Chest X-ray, AP view. Patient: 67 years old, sex F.
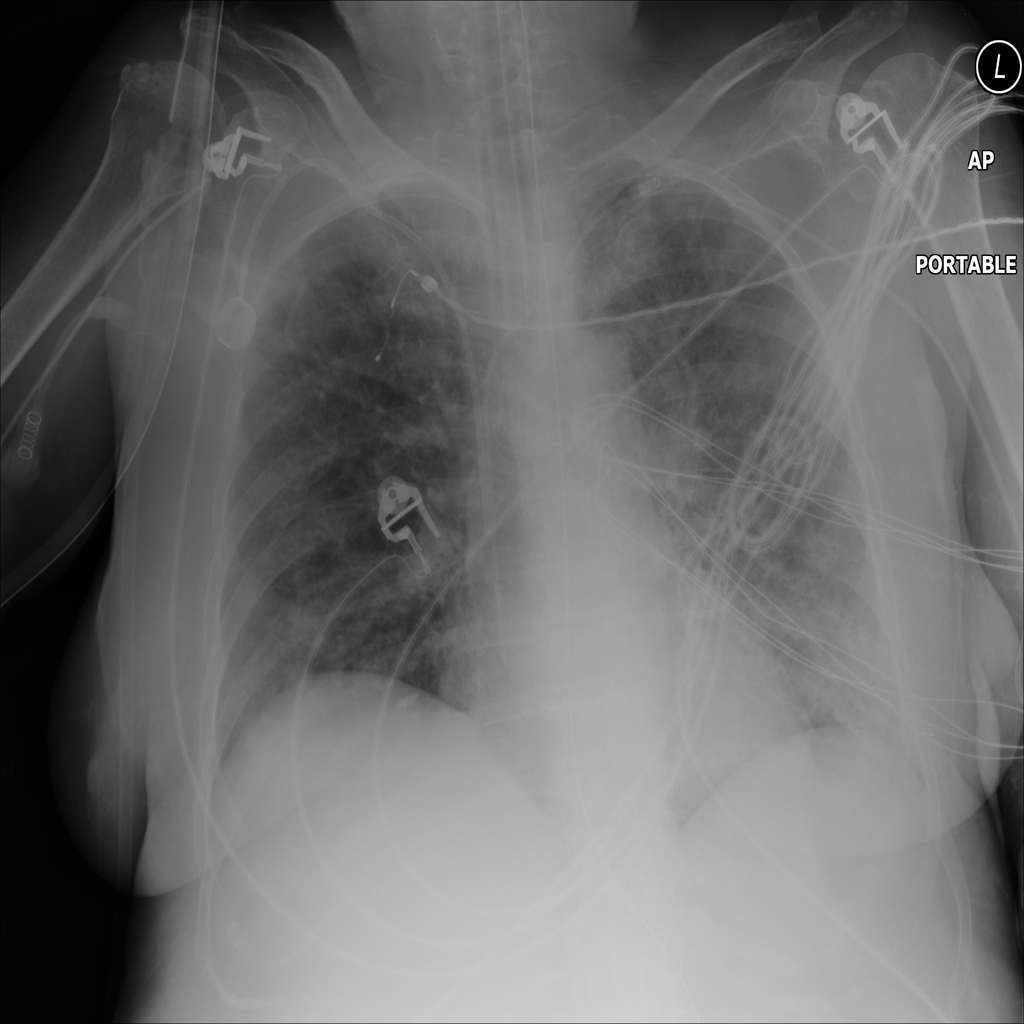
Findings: No Finding